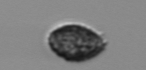
Label: Pseudochattonella_farcimen